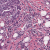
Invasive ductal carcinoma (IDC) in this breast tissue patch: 1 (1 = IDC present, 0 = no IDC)